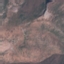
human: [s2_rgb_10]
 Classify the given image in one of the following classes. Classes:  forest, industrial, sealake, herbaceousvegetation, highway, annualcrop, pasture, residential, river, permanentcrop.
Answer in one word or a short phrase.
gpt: HerbaceousVegetation